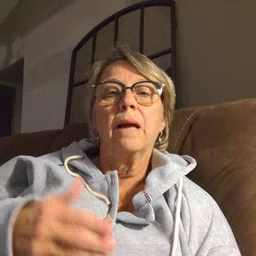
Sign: sleepy